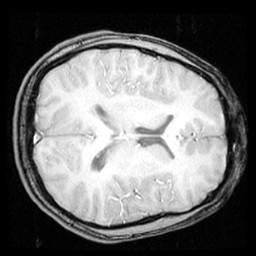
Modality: inplaneT1
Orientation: axial
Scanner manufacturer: ge
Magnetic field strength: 3 T
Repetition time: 0.25 s
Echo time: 0.0036 s